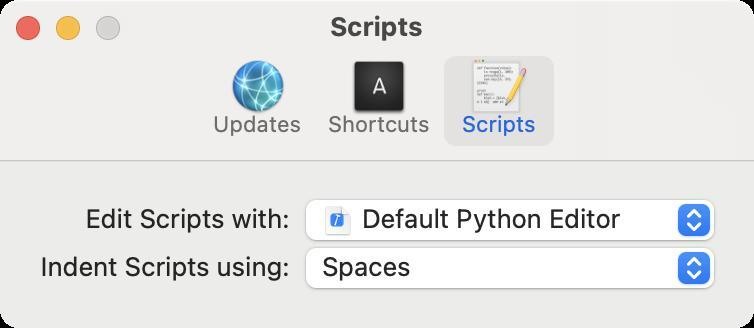
Accessibility tree:
{"name": "Scripts", "role": "AXWindow", "description": null, "role_description": "standard window", "value": null, "position": "329.00;556.00", "size": "377;164", "children": [{"name": null, "role": "AXPopUpButton", "description": null, "role_description": "pop up button", "value": "Default Python Editor", "position": "150.00;99.00", "size": "211;25", "children": []}, {"name": null, "role": "AXStaticText", "description": null, "role_description": "text", "value": "Edit Scripts with:", "position": "18.00;101.00", "size": "129;16", "children": []}, {"name": null, "role": "AXStaticText", "description": null, "role_description": "text", "value": "Indent Scripts using:", "position": "18.00;125.00", "size": "129;16", "children": []}, {"name": null, "role": "AXPopUpButton", "description": null, "role_description": "pop up button", "value": "Spaces", "position": "150.00;123.00", "size": "211;25", "children": []}, {"name": null, "role": "AXToolbar", "description": null, "role_description": "toolbar", "value": null, "position": "0.00;28.00", "size": "377;52", "children": [{"name": "Updates", "role": "AXButton", "description": "Updates", "role_description": "button", "value": null, "position": "100.50;28.00", "size": "56;52", "children": []}, {"name": "Shortcuts", "role": "AXButton", "description": "Shortcuts", "role_description": "button", "value": null, "position": "158.00;28.00", "size": "63;52", "children": []}, {"name": "Scripts", "role": "AXButton", "description": "Scripts", "role_description": "button", "value": null, "position": "222.00;28.00", "size": "55;52", "children": []}]}, {"name": null, "role": "AXButton", "description": null, "role_description": "close button", "value": null, "position": "7.00;6.00", "size": "14;16", "children": []}, {"name": null, "role": "AXButton", "description": null, "role_description": "zoom button", "value": null, "position": "47.00;6.00", "size": "14;16", "children": [{"name": null, "role": "AXGroup", "description": null, "role_description": "group", "value": null, "position": "47.00;6.00", "size": "14;16", "children": [{"name": null, "role": "AXGroup", "description": null, "role_description": "group", "value": null, "position": "47.00;6.00", "size": "14;16", "children": []}]}]}, {"name": null, "role": "AXButton", "description": null, "role_description": "minimize button", "value": null, "position": "27.00;6.00", "size": "14;16", "children": []}, {"name": null, "role": "AXStaticText", "description": null, "role_description": "text", "value": "Scripts", "position": "163.00;5.00", "size": "51;16", "children": []}]}